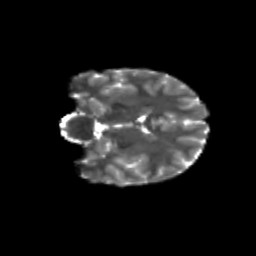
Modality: T2w
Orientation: coronal
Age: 9
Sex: female
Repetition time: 9.512 s
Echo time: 0.089 s